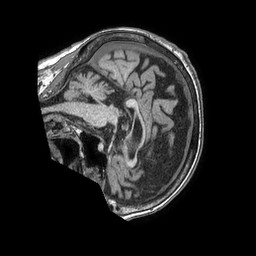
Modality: T1w
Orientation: sagittal
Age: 87
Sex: female
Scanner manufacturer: philips
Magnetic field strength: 1.5 T
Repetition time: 0.007565 s
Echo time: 0.003436 s